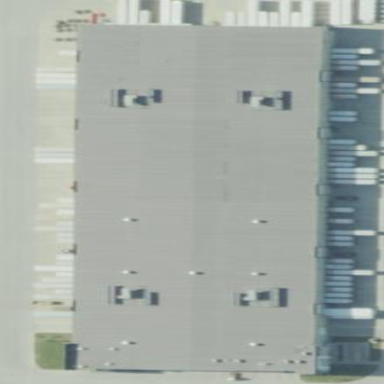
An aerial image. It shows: Warehouse.